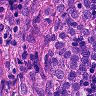
Metastatic tissue present: yes